Current action and preconditions to check: path_clear

Your task: For each precondition in the list above, predict whether it will hold at this action.

Consider the current scene as observed from the mobile robot's camera, and analyze the predicted future states of all dynamic agents (e.g., people, animals, vehicles, or any moving entities) within the NEXT SECOND.

IMPORTANT: Only answer "very likely" if you are absolutely certain—based on strong, clear evidence—that a dynamic agent will violate the precondition in the predicted future state. Do NOT answer "very likely" for unlikely, ambiguous, or low-probability risks.

Ask yourself for each precondition: Is there a high probability, with clear and convincing evidence, that the predicted future states of any dynamic agent will interfere with the predicted future state of the currently executing action within the NEXT SECOND, causing that precondition to fail?

Assess the risk level based on these predictions. Use "likely" or "very likely" if motions create a clear risk of interference.

Use "neutral" or "improbable" if agents are nearby but their predicted paths are clearly diverging or non-conflicting.

Failure Risk Categories: "very improbable", "improbable", "neutral", "likely", "very likely"

Answer Format: Output ONLY the probability_of_failure value from these categories: "very improbable", "improbable", "neutral", "likely", "very likely"

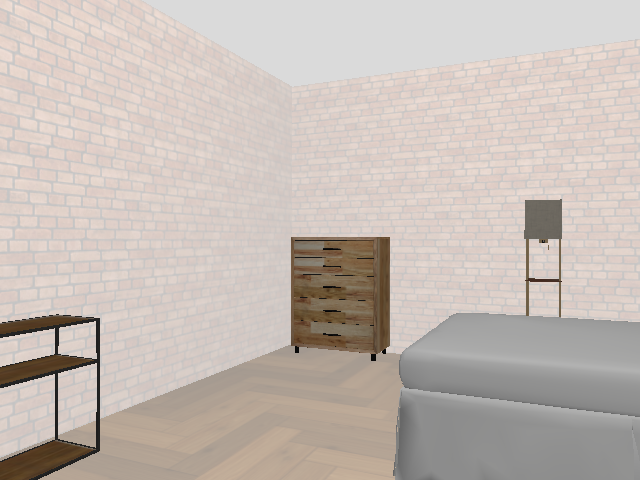

Answer: very improbable